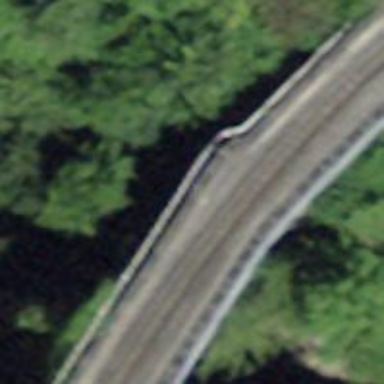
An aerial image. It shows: Narrow-gauge railway bridge with contact line electrification.